Question: I have a and a width of 100%. It is 'display:block'.
Inside there are . They have different 'font-size's and are floated - one to the left and the other to the right.

HTML
'''
<header>
<h1 class="right">Title</h1>
<h2 class="left">Slogan</h2>
</header>
'''
CSS
'''
header{ position:fixed; width:100%; height:5em; }
header h1{ font-size:3em; margin:0; }
header h2{ font-size:2em; margin:0; }
'''
I don't want to use 'display:table-cell'. And I can't use 'line-height' because I am only using 'em' and not 'px' and 'font-size's of the text elements are different.
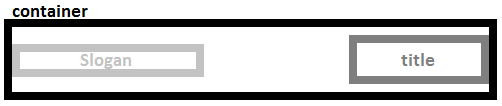
Answer: Write same as 'height'. Write like this:
'''
header{ position:fixed; width:100%; height:5em;line-height:5em; }
'''